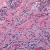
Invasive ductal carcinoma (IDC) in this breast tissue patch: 0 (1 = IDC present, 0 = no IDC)